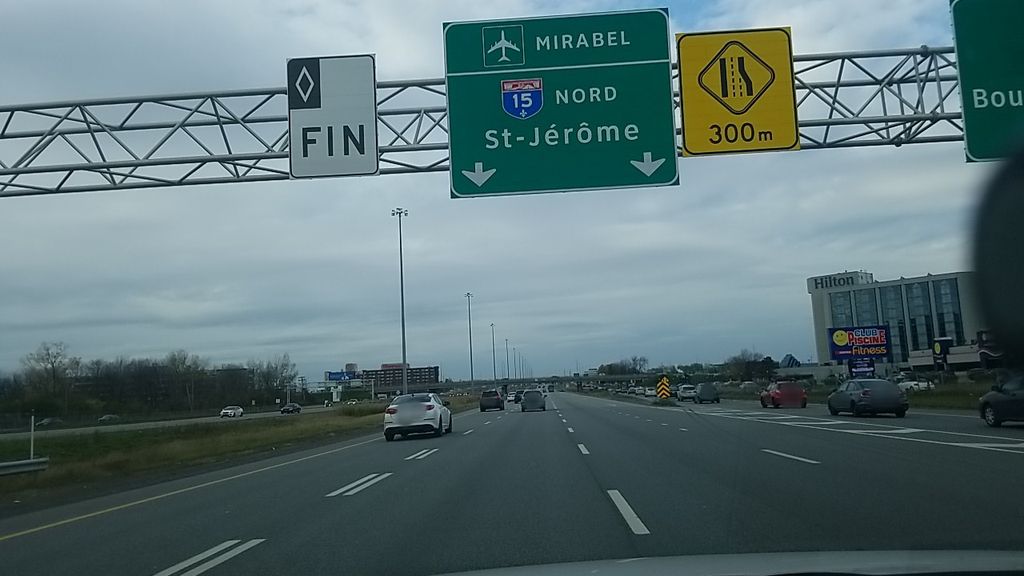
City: montreal